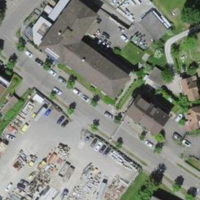
EUNIS habitat code: 54
Species observed at this site:
Falco tinnunculus
Pica pica
Anas platyrhynchos
Prunus padus